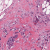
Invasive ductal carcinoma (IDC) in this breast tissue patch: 1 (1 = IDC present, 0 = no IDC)